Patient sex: M
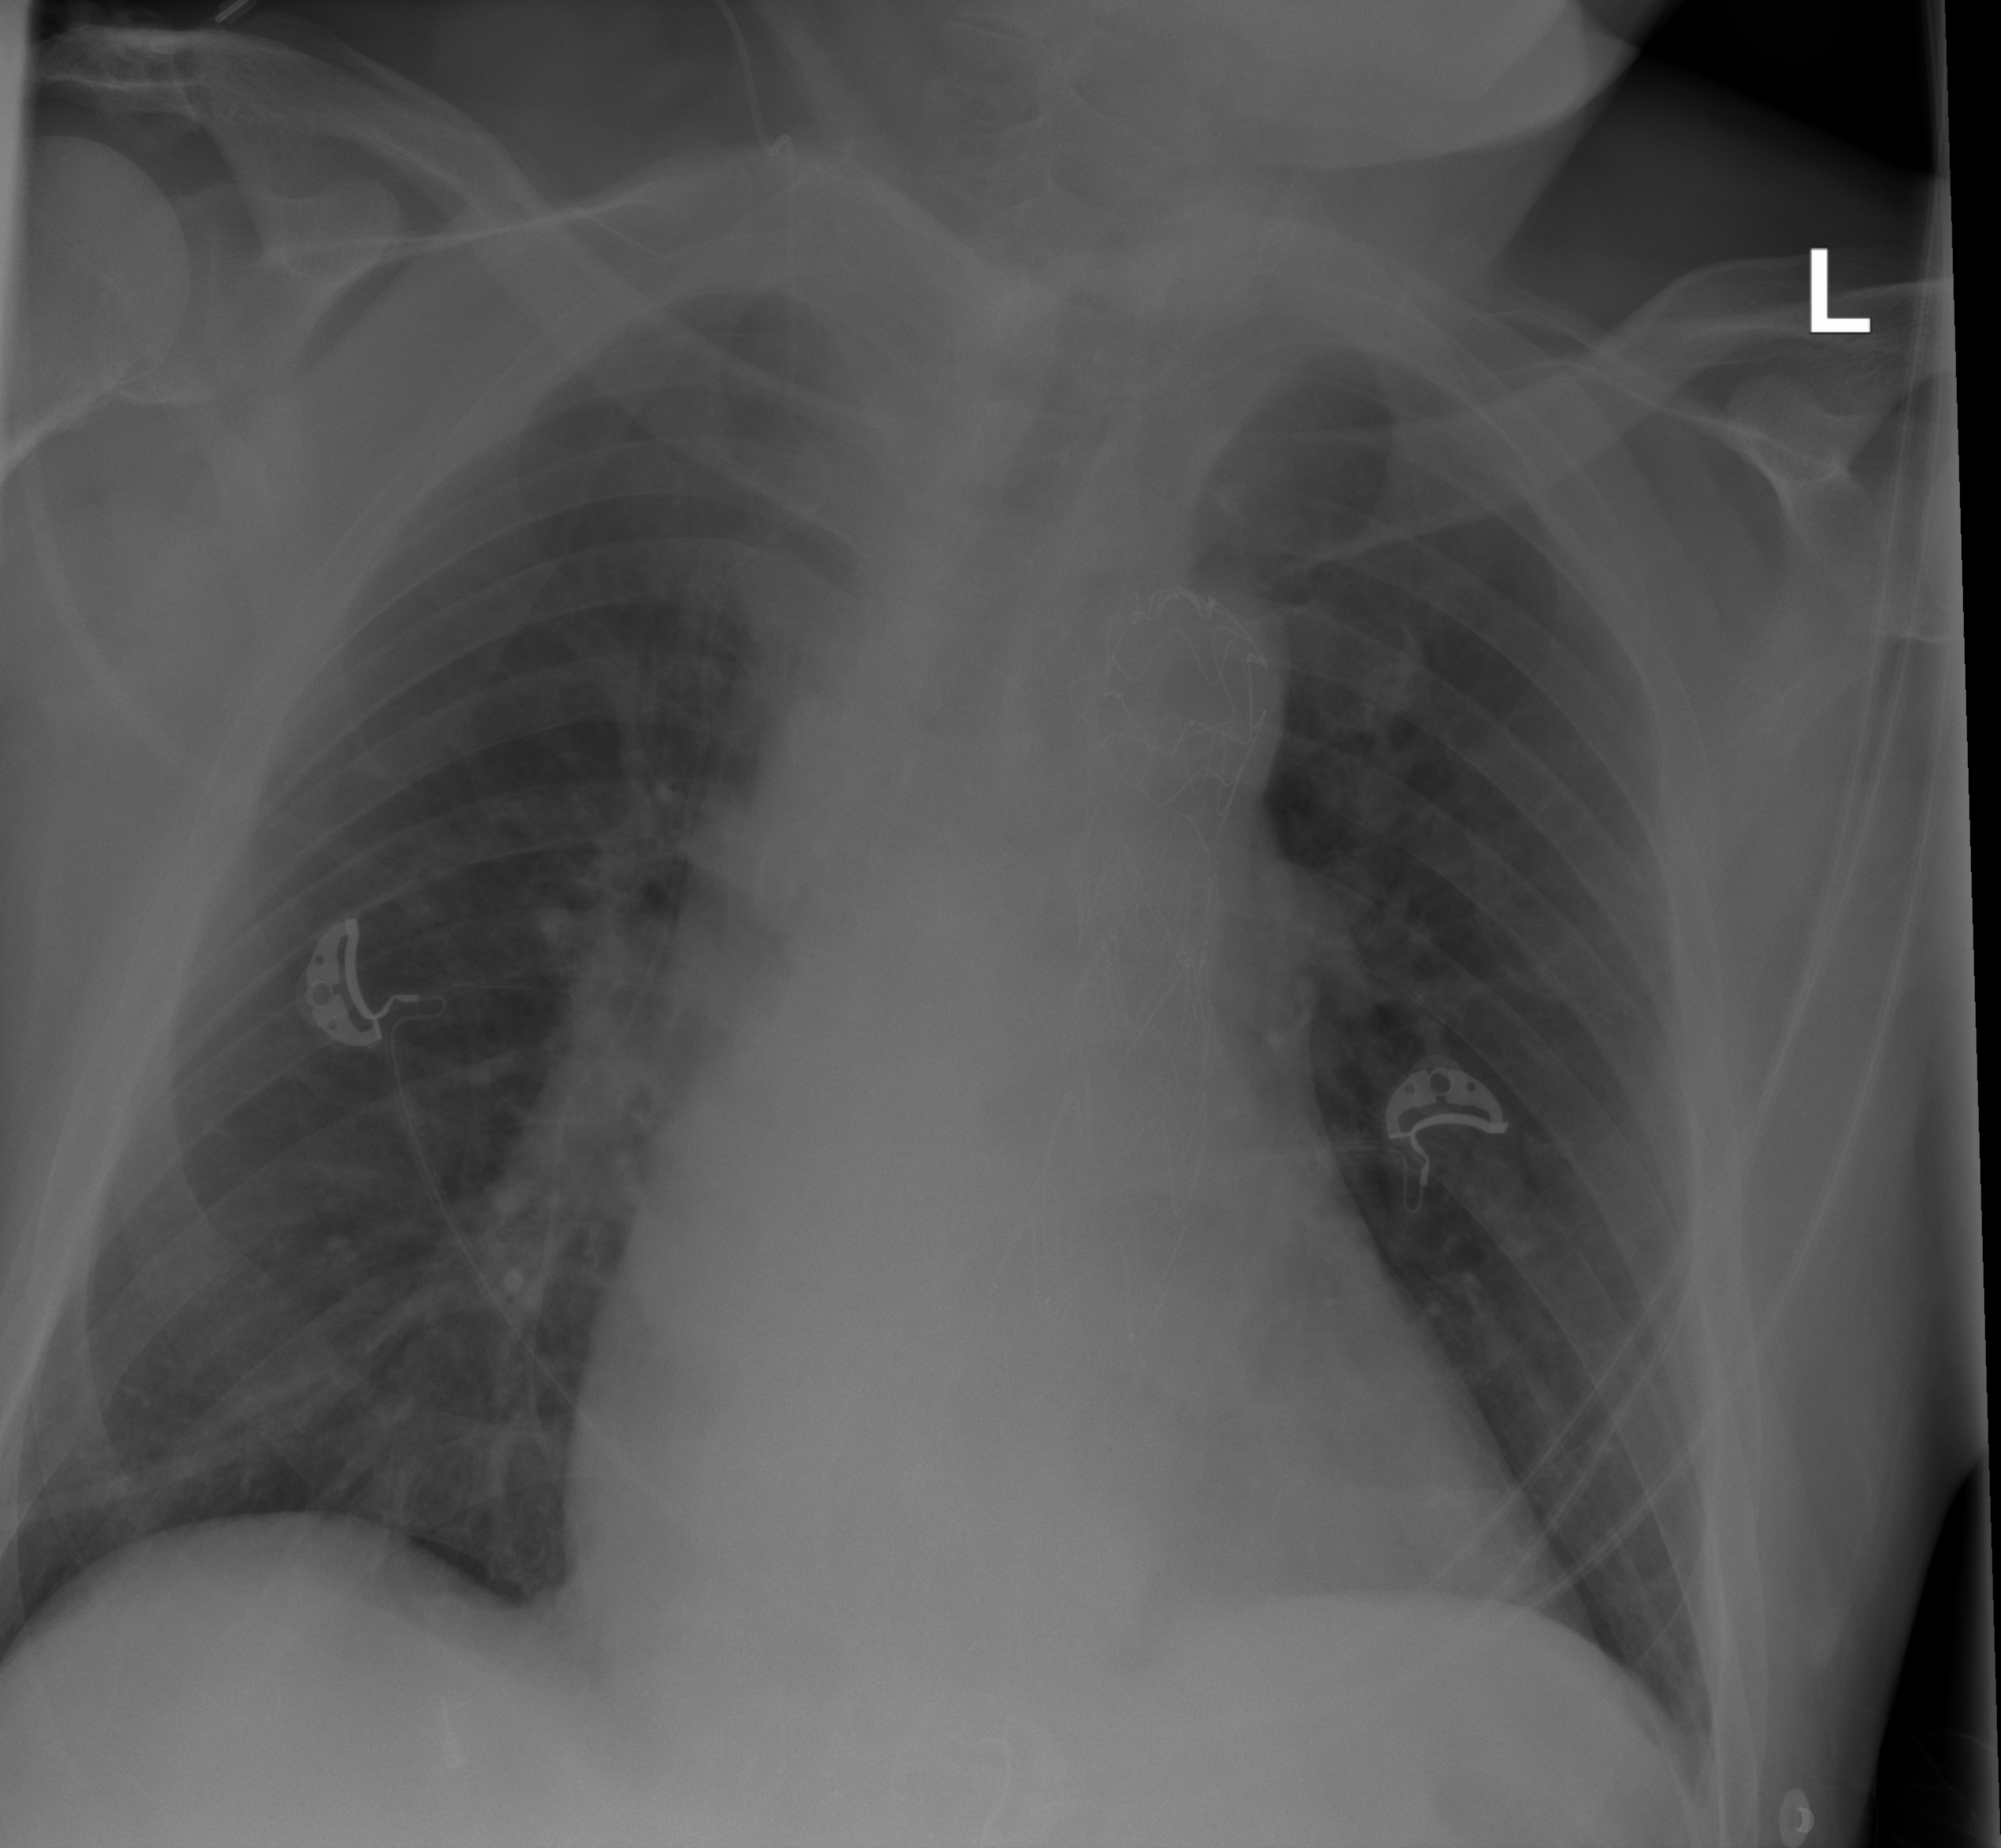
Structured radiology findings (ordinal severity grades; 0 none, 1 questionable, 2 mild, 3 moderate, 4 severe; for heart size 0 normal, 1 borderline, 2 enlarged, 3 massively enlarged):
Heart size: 1
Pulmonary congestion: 0
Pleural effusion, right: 0
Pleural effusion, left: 0
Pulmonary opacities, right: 0
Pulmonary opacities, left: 0
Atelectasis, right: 0
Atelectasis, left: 2